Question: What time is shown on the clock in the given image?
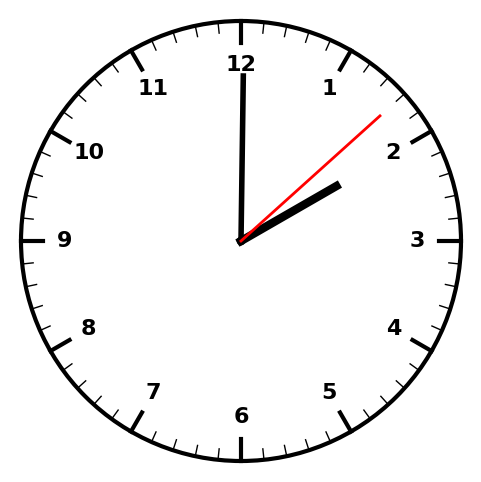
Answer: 02:00:08